Field crop: maize
Growth stage: 2
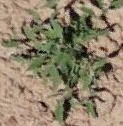
Species: atriplex